Field crop: maize
Growth stage: 2
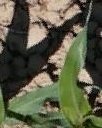
Species: maize